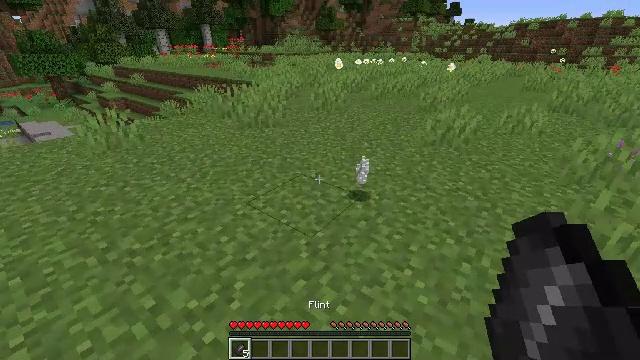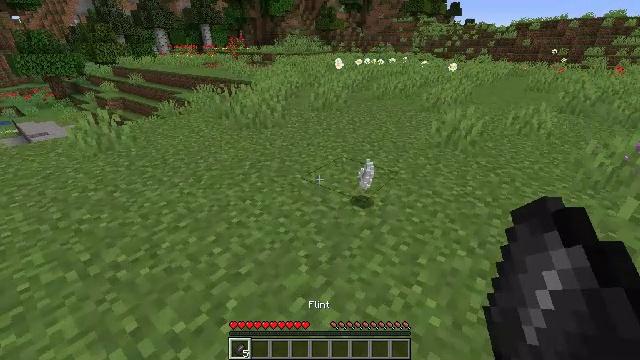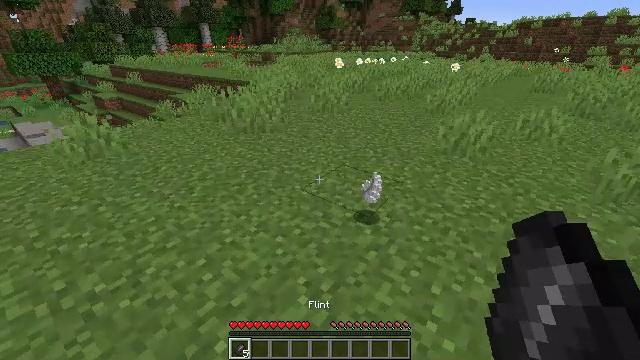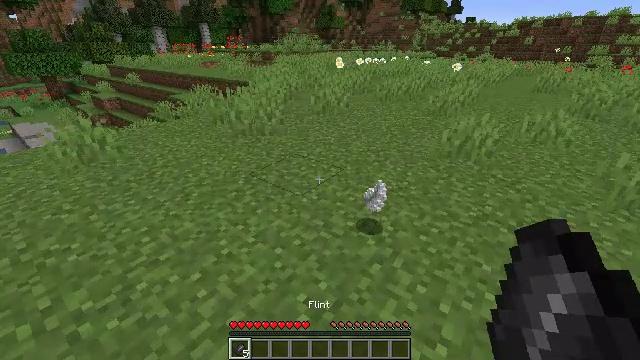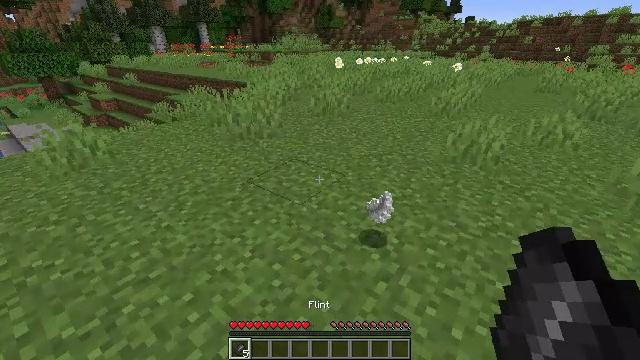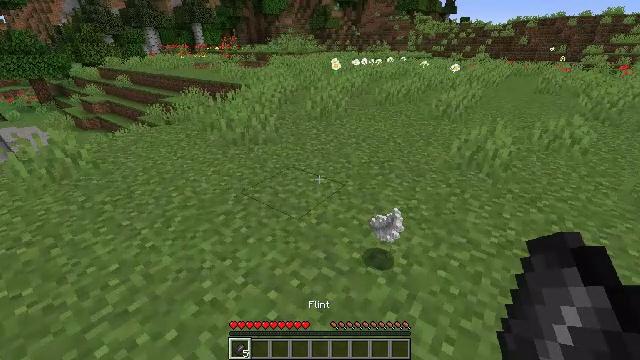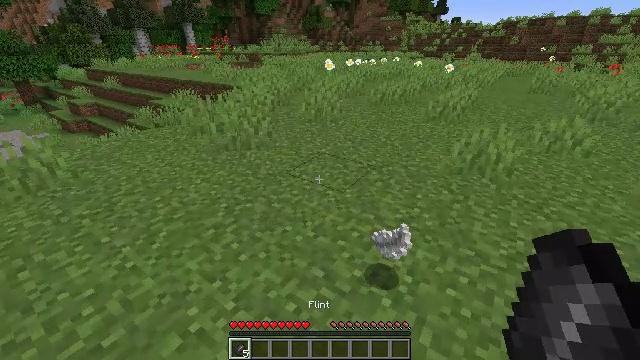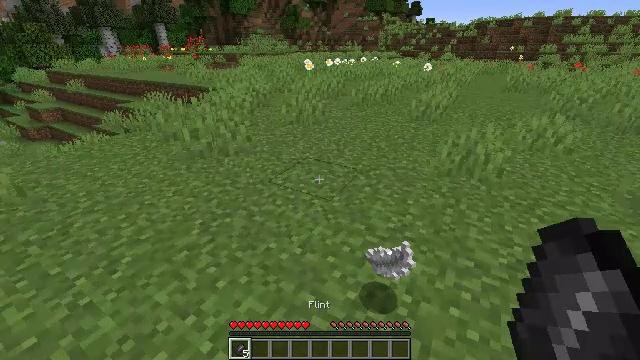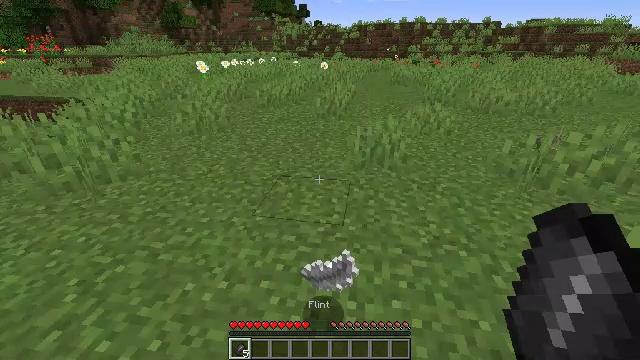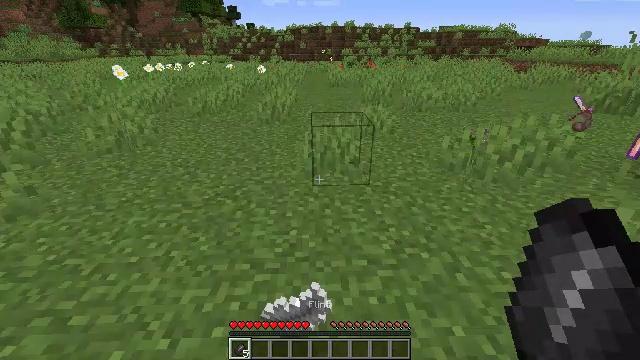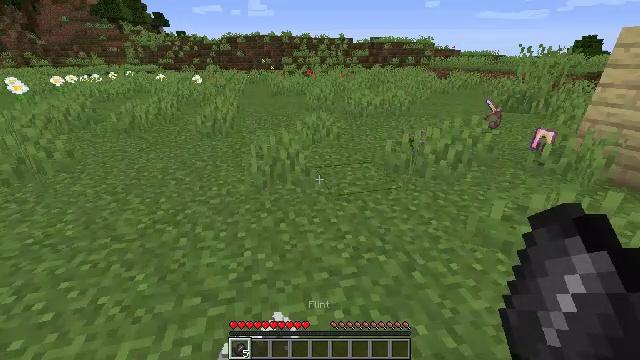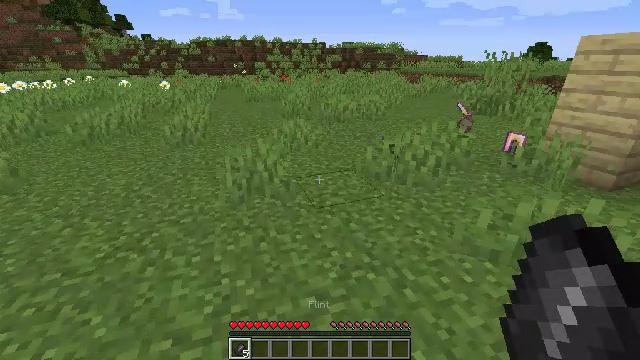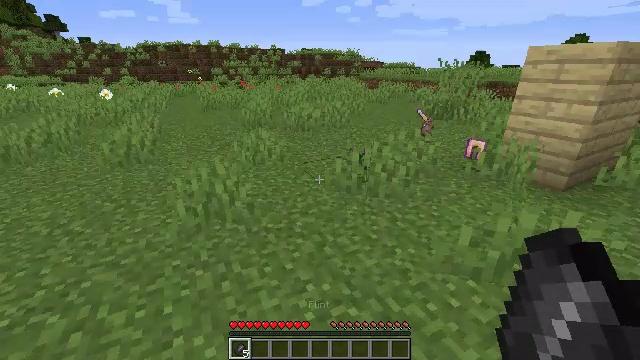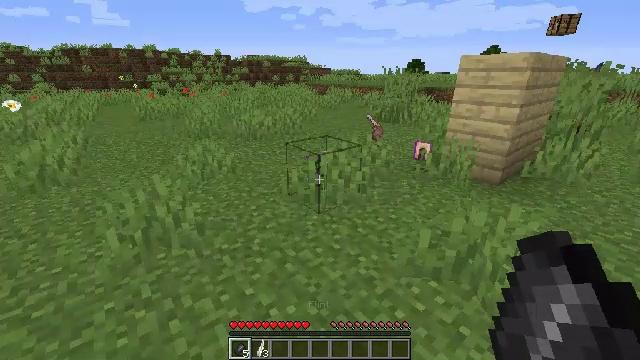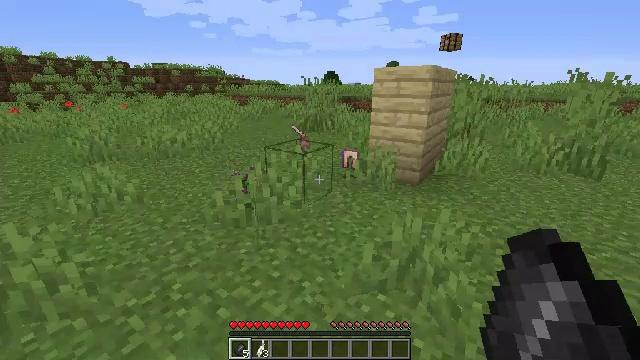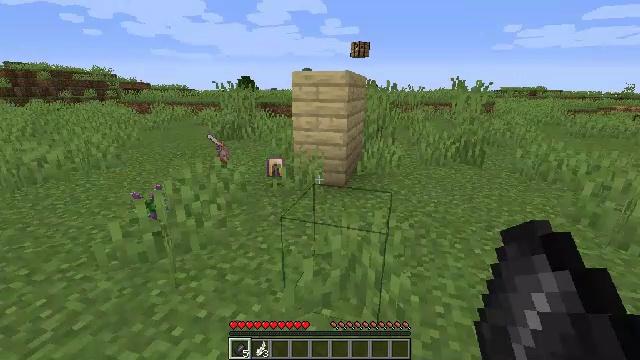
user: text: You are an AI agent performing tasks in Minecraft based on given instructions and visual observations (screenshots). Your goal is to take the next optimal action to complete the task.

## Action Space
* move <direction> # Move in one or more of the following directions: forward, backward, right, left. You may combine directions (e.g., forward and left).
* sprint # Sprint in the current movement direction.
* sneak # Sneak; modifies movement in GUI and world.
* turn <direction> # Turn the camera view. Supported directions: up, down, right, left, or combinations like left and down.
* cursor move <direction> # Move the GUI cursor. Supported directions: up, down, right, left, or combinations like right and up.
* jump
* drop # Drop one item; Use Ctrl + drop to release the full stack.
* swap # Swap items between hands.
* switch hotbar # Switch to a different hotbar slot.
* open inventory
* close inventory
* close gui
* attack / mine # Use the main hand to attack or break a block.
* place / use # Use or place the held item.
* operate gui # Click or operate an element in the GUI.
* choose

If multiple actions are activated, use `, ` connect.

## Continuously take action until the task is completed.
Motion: motion action
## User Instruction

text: Drop a lilac.
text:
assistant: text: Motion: move forward and move left
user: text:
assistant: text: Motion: move forward and move left
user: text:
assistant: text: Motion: move forward and move left
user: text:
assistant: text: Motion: move forward and move left
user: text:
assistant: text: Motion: move forward and move left
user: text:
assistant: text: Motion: move forward and move left, turn right
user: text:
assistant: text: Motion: move forward and move left, turn right
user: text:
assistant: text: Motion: move forward and move left, turn right
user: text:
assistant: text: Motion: move forward and move left, turn right
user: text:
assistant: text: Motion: move forward and move left, turn right and up
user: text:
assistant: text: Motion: move forward and move left, turn right
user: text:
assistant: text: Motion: move forward and move left, turn right and up
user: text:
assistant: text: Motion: move forward and move left, turn right and up
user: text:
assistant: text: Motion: move forward and move left, turn right and up
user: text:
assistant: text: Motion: move forward and move left, turn right and up
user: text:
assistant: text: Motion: move forward and move left, turn right
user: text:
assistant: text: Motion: move forward and move left
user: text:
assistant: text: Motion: move forward and move left
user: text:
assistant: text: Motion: move forward and move left
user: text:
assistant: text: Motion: move forward and move left
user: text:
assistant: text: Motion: move forward and move left
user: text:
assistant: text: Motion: move forward and move left
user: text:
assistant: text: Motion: move forward and move left
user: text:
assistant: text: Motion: move forward and move left, turn left
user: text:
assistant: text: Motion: move forward and move left
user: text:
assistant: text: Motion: move forward and move left, turn left
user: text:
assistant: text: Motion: move forward and move left, turn left and down
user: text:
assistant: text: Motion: move forward and move left, turn left and down
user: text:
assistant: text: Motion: move forward and move left, turn left
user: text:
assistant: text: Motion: move left, turn left